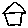
Label: house